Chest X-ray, PA view. Patient: 44 years old, sex F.
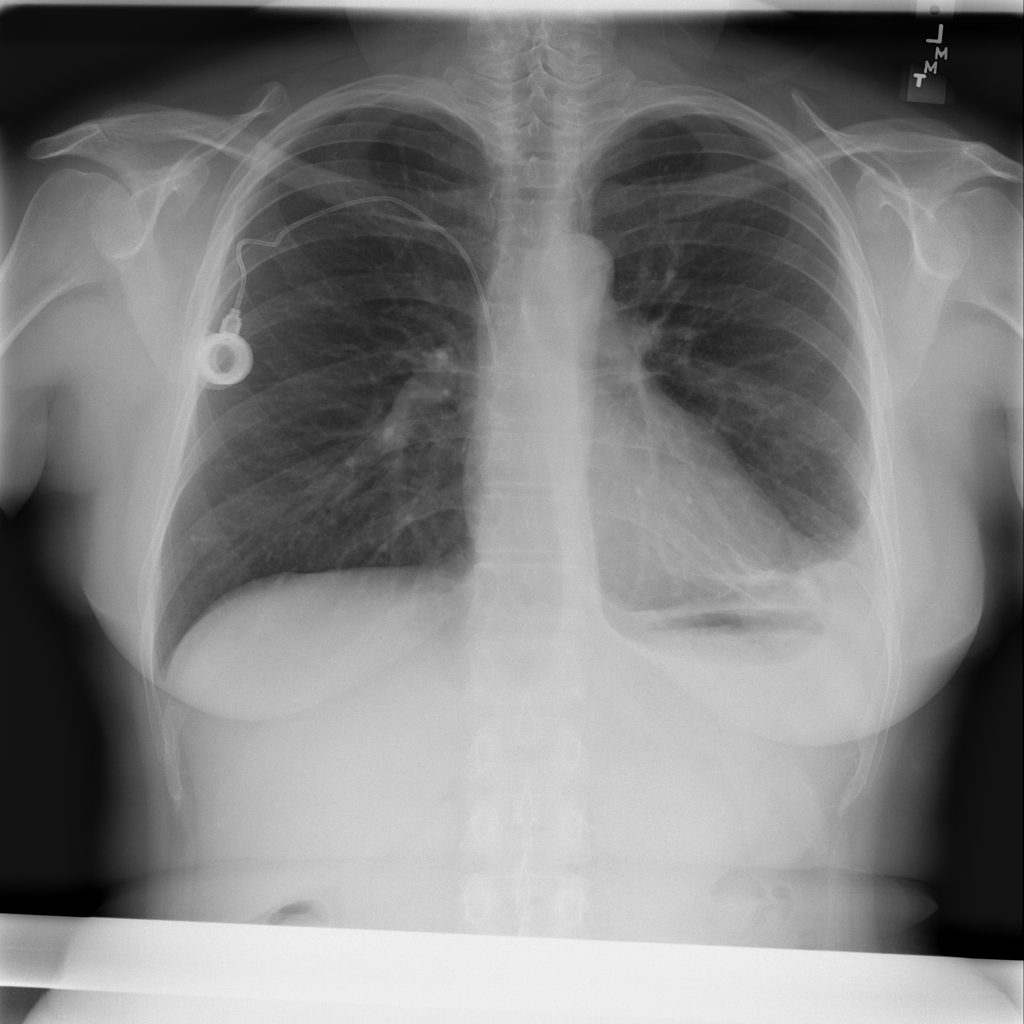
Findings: Effusion, Mass